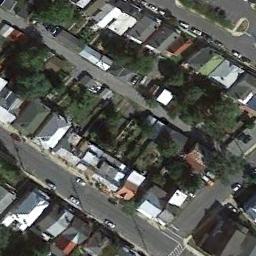
Label: residential